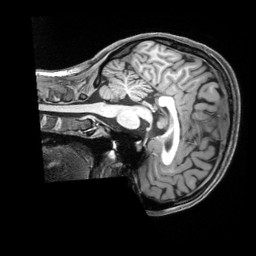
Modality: T1w
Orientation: sagittal
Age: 29
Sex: female
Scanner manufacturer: siemens
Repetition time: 2.3 s
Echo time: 0.00229 s